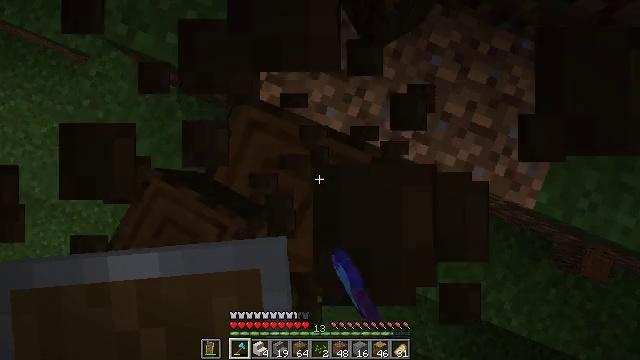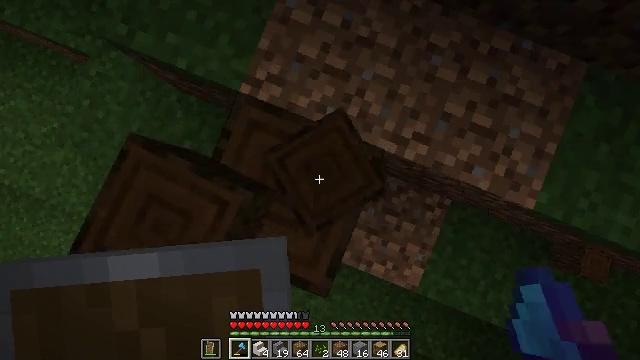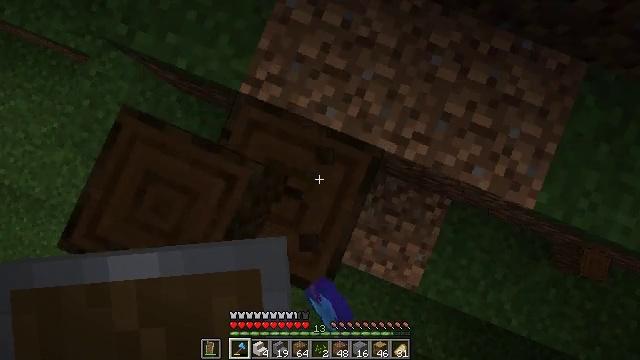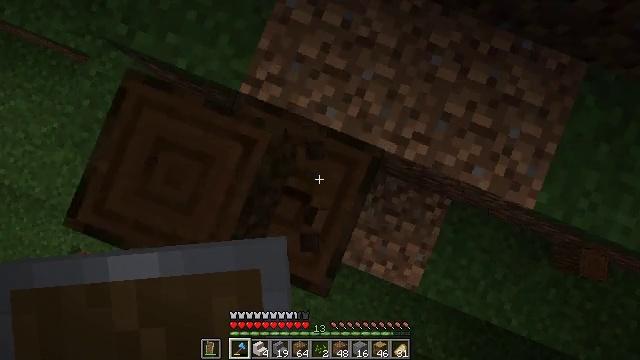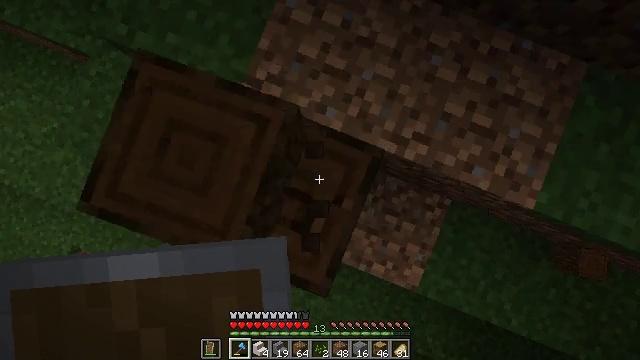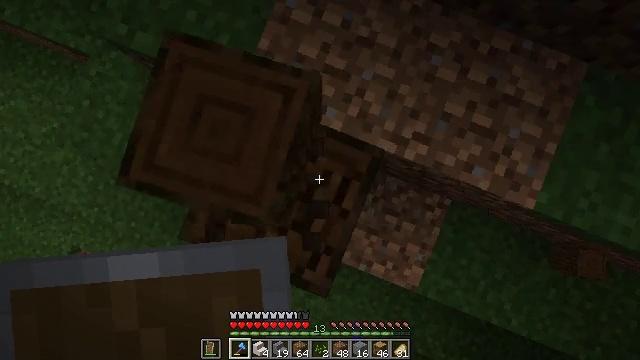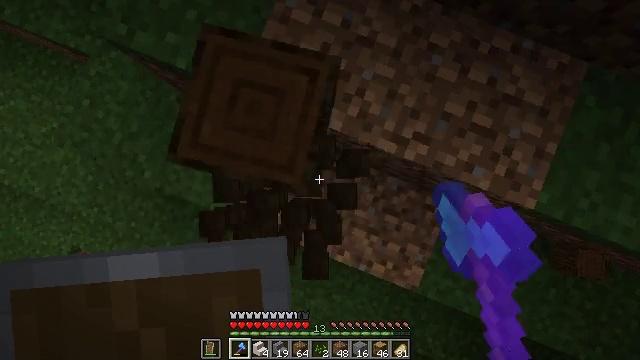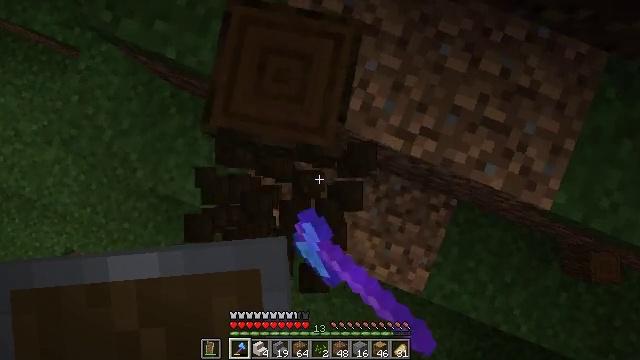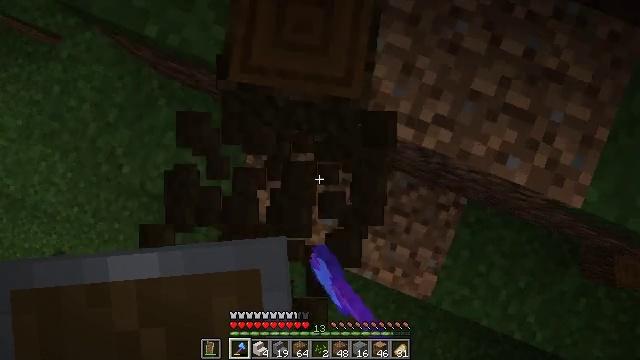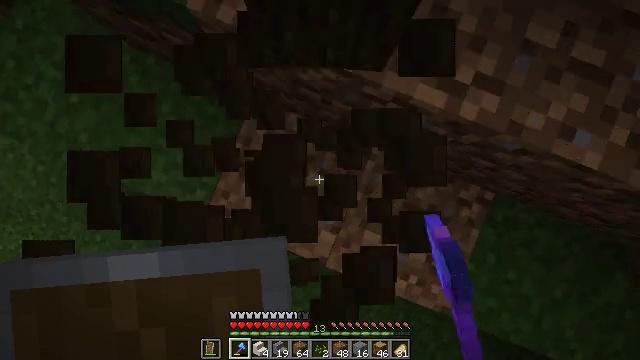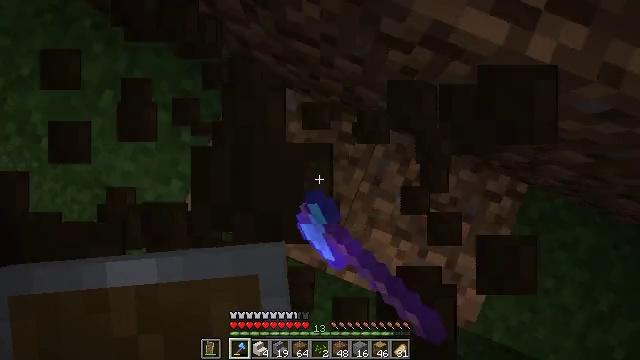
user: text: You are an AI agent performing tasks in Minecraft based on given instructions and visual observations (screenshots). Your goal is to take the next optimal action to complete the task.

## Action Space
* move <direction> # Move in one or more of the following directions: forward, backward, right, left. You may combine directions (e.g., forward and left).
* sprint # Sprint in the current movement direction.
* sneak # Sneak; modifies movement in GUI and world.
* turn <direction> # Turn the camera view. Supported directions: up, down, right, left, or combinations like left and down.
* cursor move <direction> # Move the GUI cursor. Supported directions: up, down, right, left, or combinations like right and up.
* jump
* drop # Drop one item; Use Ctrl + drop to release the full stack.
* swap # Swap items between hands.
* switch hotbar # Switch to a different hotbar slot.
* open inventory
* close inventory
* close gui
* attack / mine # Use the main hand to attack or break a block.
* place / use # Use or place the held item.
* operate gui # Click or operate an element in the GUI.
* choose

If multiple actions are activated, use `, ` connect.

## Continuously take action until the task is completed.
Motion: motion action
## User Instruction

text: Mine the dark oak log from a tree.
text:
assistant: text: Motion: attack / mine
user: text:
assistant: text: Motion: attack / mine
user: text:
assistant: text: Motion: attack / mine
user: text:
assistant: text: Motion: attack / mine
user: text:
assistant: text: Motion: attack / mine
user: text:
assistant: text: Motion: attack / mine
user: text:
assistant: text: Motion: move back, attack / mine
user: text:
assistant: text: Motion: move back, attack / mine
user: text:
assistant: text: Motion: move back, attack / mine
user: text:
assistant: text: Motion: move back, attack / mine
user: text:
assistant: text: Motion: attack / mine